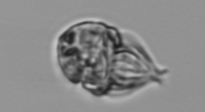
Label: Leegaardiella_ovalis